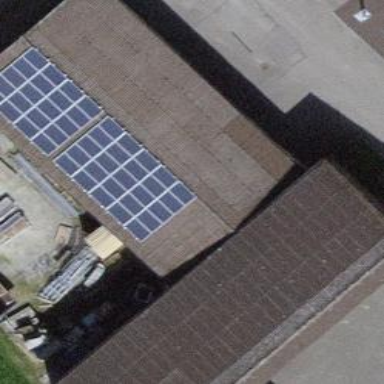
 consisting of solar photovoltaic panels."